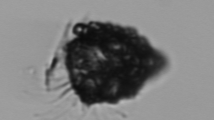
Label: Tintinnopsis